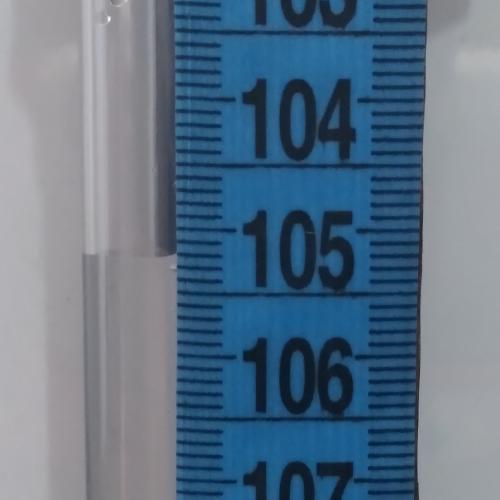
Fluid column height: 105.2 cm